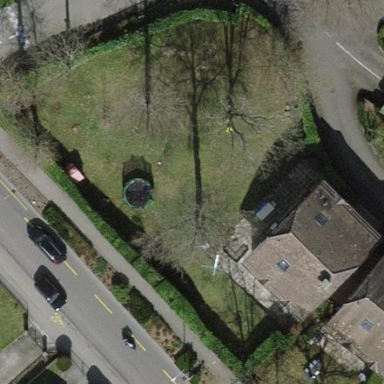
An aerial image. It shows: Garden enclosed by fence.